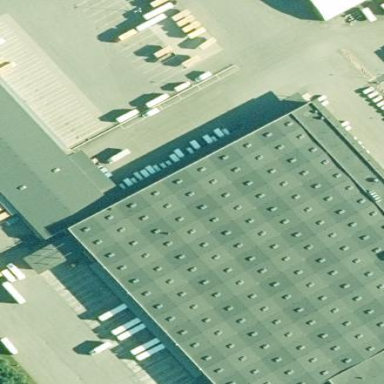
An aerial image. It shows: Building that serves as post depot.